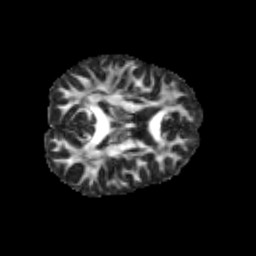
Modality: FA
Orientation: axial
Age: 11
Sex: male
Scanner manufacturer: siemens
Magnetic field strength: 3 T
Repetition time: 3.8 s
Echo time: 0.07 s